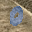
Label: 0